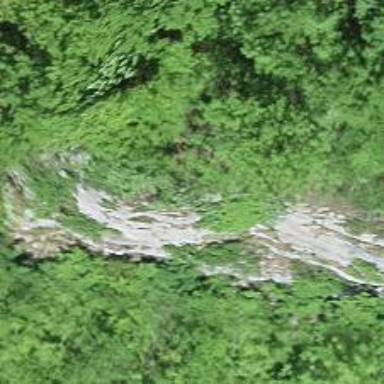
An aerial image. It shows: Natural cliff.